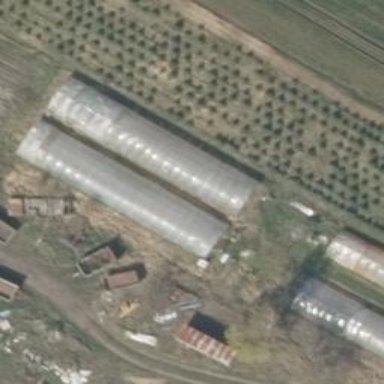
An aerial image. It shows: Area dedicated to greenhouse horticulture.